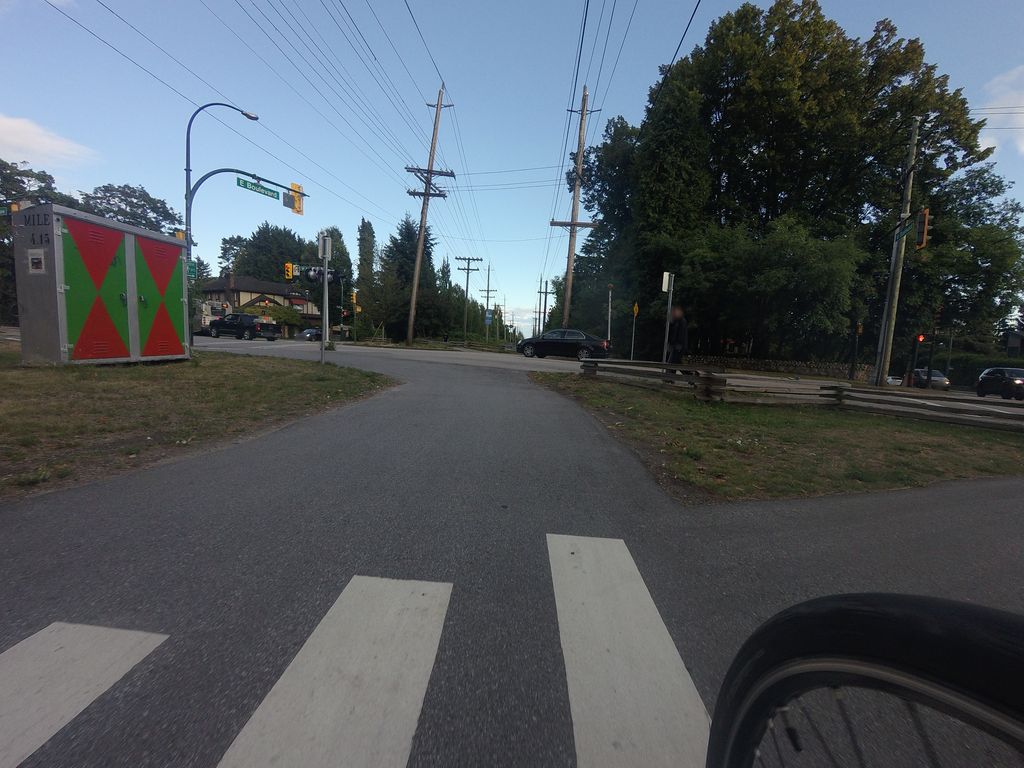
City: vancouver